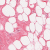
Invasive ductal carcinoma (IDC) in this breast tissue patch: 0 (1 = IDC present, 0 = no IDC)